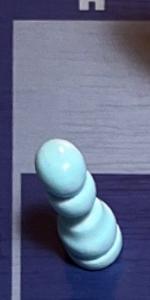
Label: Pawn_White